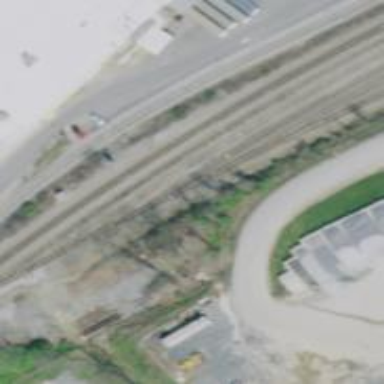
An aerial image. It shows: Railway siding for service.